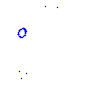
Particle: proton